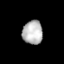
Tissue: lung
Cell type: T cells
Senescence score: 0.1825
Nuclear area (px): 466
Mean DAPI intensity: 185.354